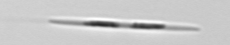
Label: Pseudo-nitzschia